Question: I am using jMediaelement for a customized HTML5 audio player. Unfortunately, client now needs a vertical volume slider.
When calling the jMediaelement API, I can only use this markup:
'''
<div class="volume-slider" title="volume slider"></div>
'''
...which will be replaced by a horizontal volume slider.
How can I adjust the volume handle to be vertical (from bottom=silent to top=loud)?

PS: I already opened an <URL>, however, no answer yet.
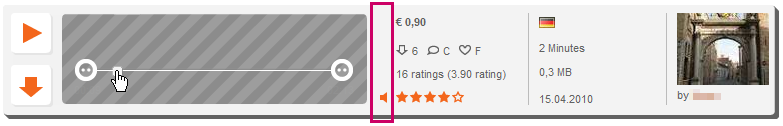
Answer: Fortunately, Alexander <URL> to the question himself.
Here's his working solution:
> It's quite simple. JME uses jQuery-UI slider and jQuery-UI
wether you want a vertical or horizontal slider
by your CSS. The only thing you have to do is to give your slider a
bigger height than a bigger width.The following css would create a vertical slider:'''
.volume-slider {
height: 300px;
width: 20px;
}
'''
If this doesn't help, you can pass a vertical option to the slider.